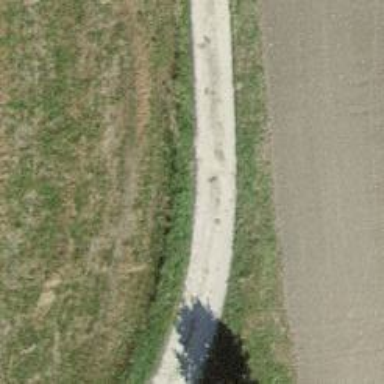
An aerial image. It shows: Track with fine gravel surface. The track type is grade 2.